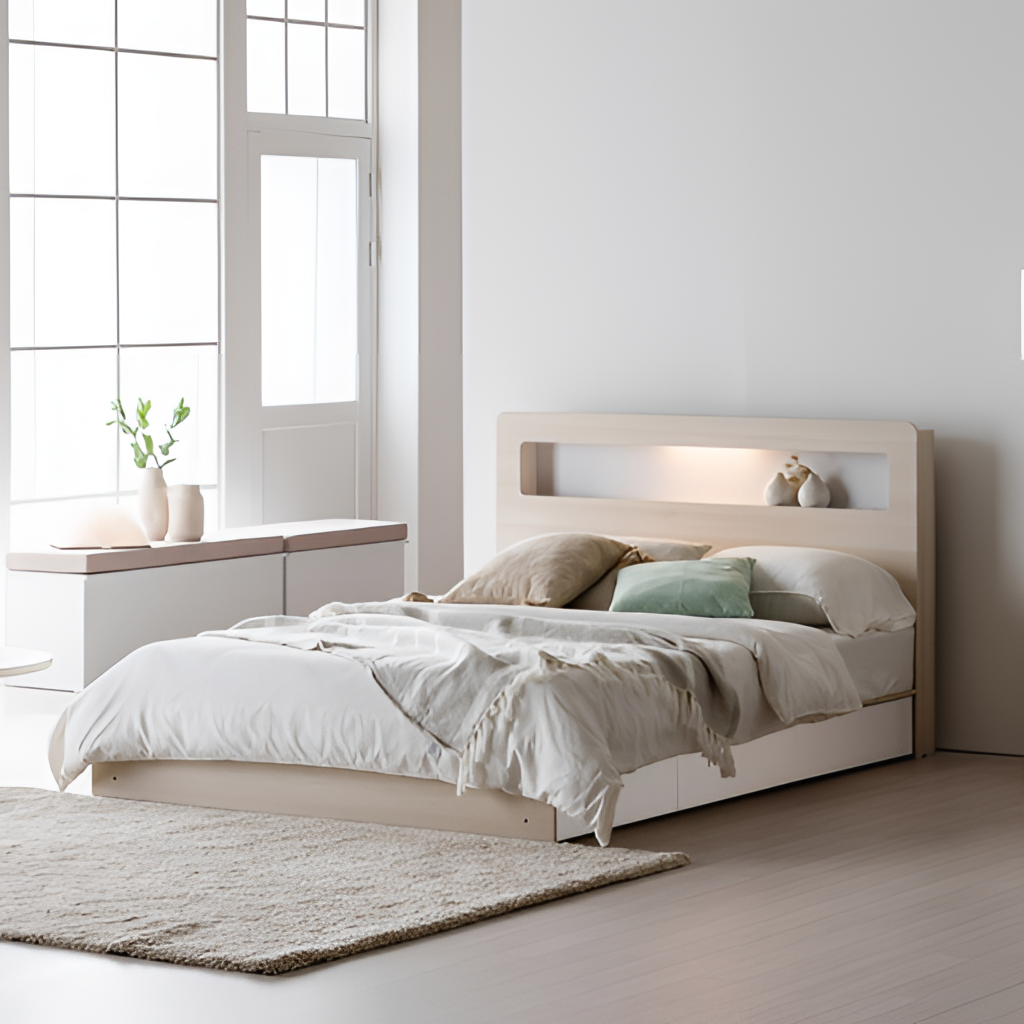
beige wood illuminated headboard bed, bedroom, minimalist, paint wallpaper, with solid pattern, beige wood flooring, with plank pattern